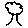
Label: tree